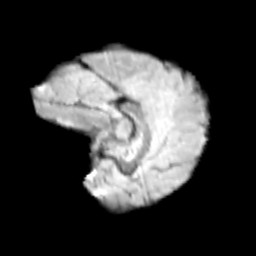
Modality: T2w
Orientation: sagittal
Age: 12
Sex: female
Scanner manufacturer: siemens
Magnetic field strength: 3 T
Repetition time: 3.8 s
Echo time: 0.07 s